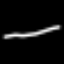
Label: line